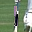
Label: 1